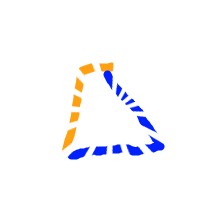
Shape: trapezoid